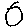
Label: circle